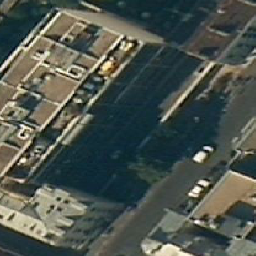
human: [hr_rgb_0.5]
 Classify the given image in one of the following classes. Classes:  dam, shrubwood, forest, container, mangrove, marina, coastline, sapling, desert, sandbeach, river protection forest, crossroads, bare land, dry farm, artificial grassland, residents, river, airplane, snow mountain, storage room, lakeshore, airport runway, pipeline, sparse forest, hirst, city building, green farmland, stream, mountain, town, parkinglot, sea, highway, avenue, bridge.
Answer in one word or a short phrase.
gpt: city building